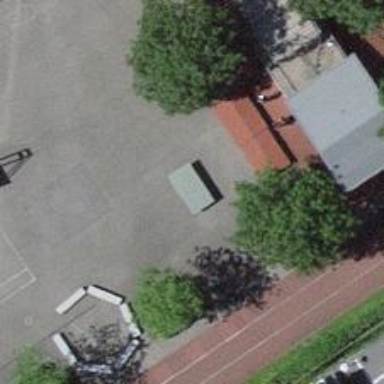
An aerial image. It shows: Pitch for leisure activities.